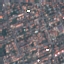
Label: Residential